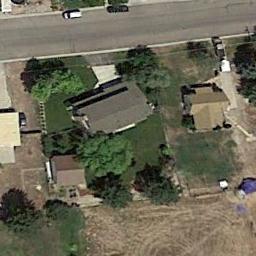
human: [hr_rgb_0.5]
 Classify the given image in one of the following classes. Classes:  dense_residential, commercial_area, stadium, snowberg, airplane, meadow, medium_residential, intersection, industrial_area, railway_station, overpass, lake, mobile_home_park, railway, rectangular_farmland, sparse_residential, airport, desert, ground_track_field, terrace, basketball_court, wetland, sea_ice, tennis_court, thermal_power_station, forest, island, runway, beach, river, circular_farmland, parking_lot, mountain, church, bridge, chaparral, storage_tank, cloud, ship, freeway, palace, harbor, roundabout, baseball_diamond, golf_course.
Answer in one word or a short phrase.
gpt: sparse_residential